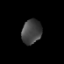
Tissue: prostate
Cell type: Fibroblasts
Senescence score: 0.8707
Nuclear area (px): 469
Mean DAPI intensity: 67.994